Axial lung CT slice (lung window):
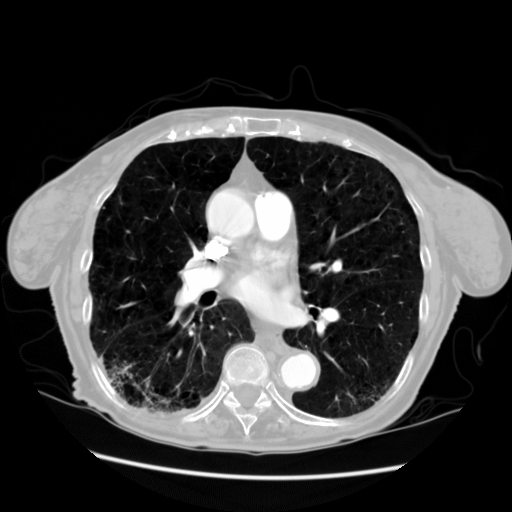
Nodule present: no